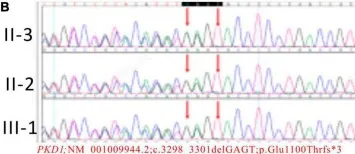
Pedigree diagram and sequencing results of proband B. (B) WES identified a heterozygous deletion mutation in exon 15 (c.3298_3301delGAGT) of the PKD1 gene in the proband (II-3) and affected family members (II-2 and III-1). The mutation sites were indicated by a red arrows panel in panel (B).
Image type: electrography (ekg)